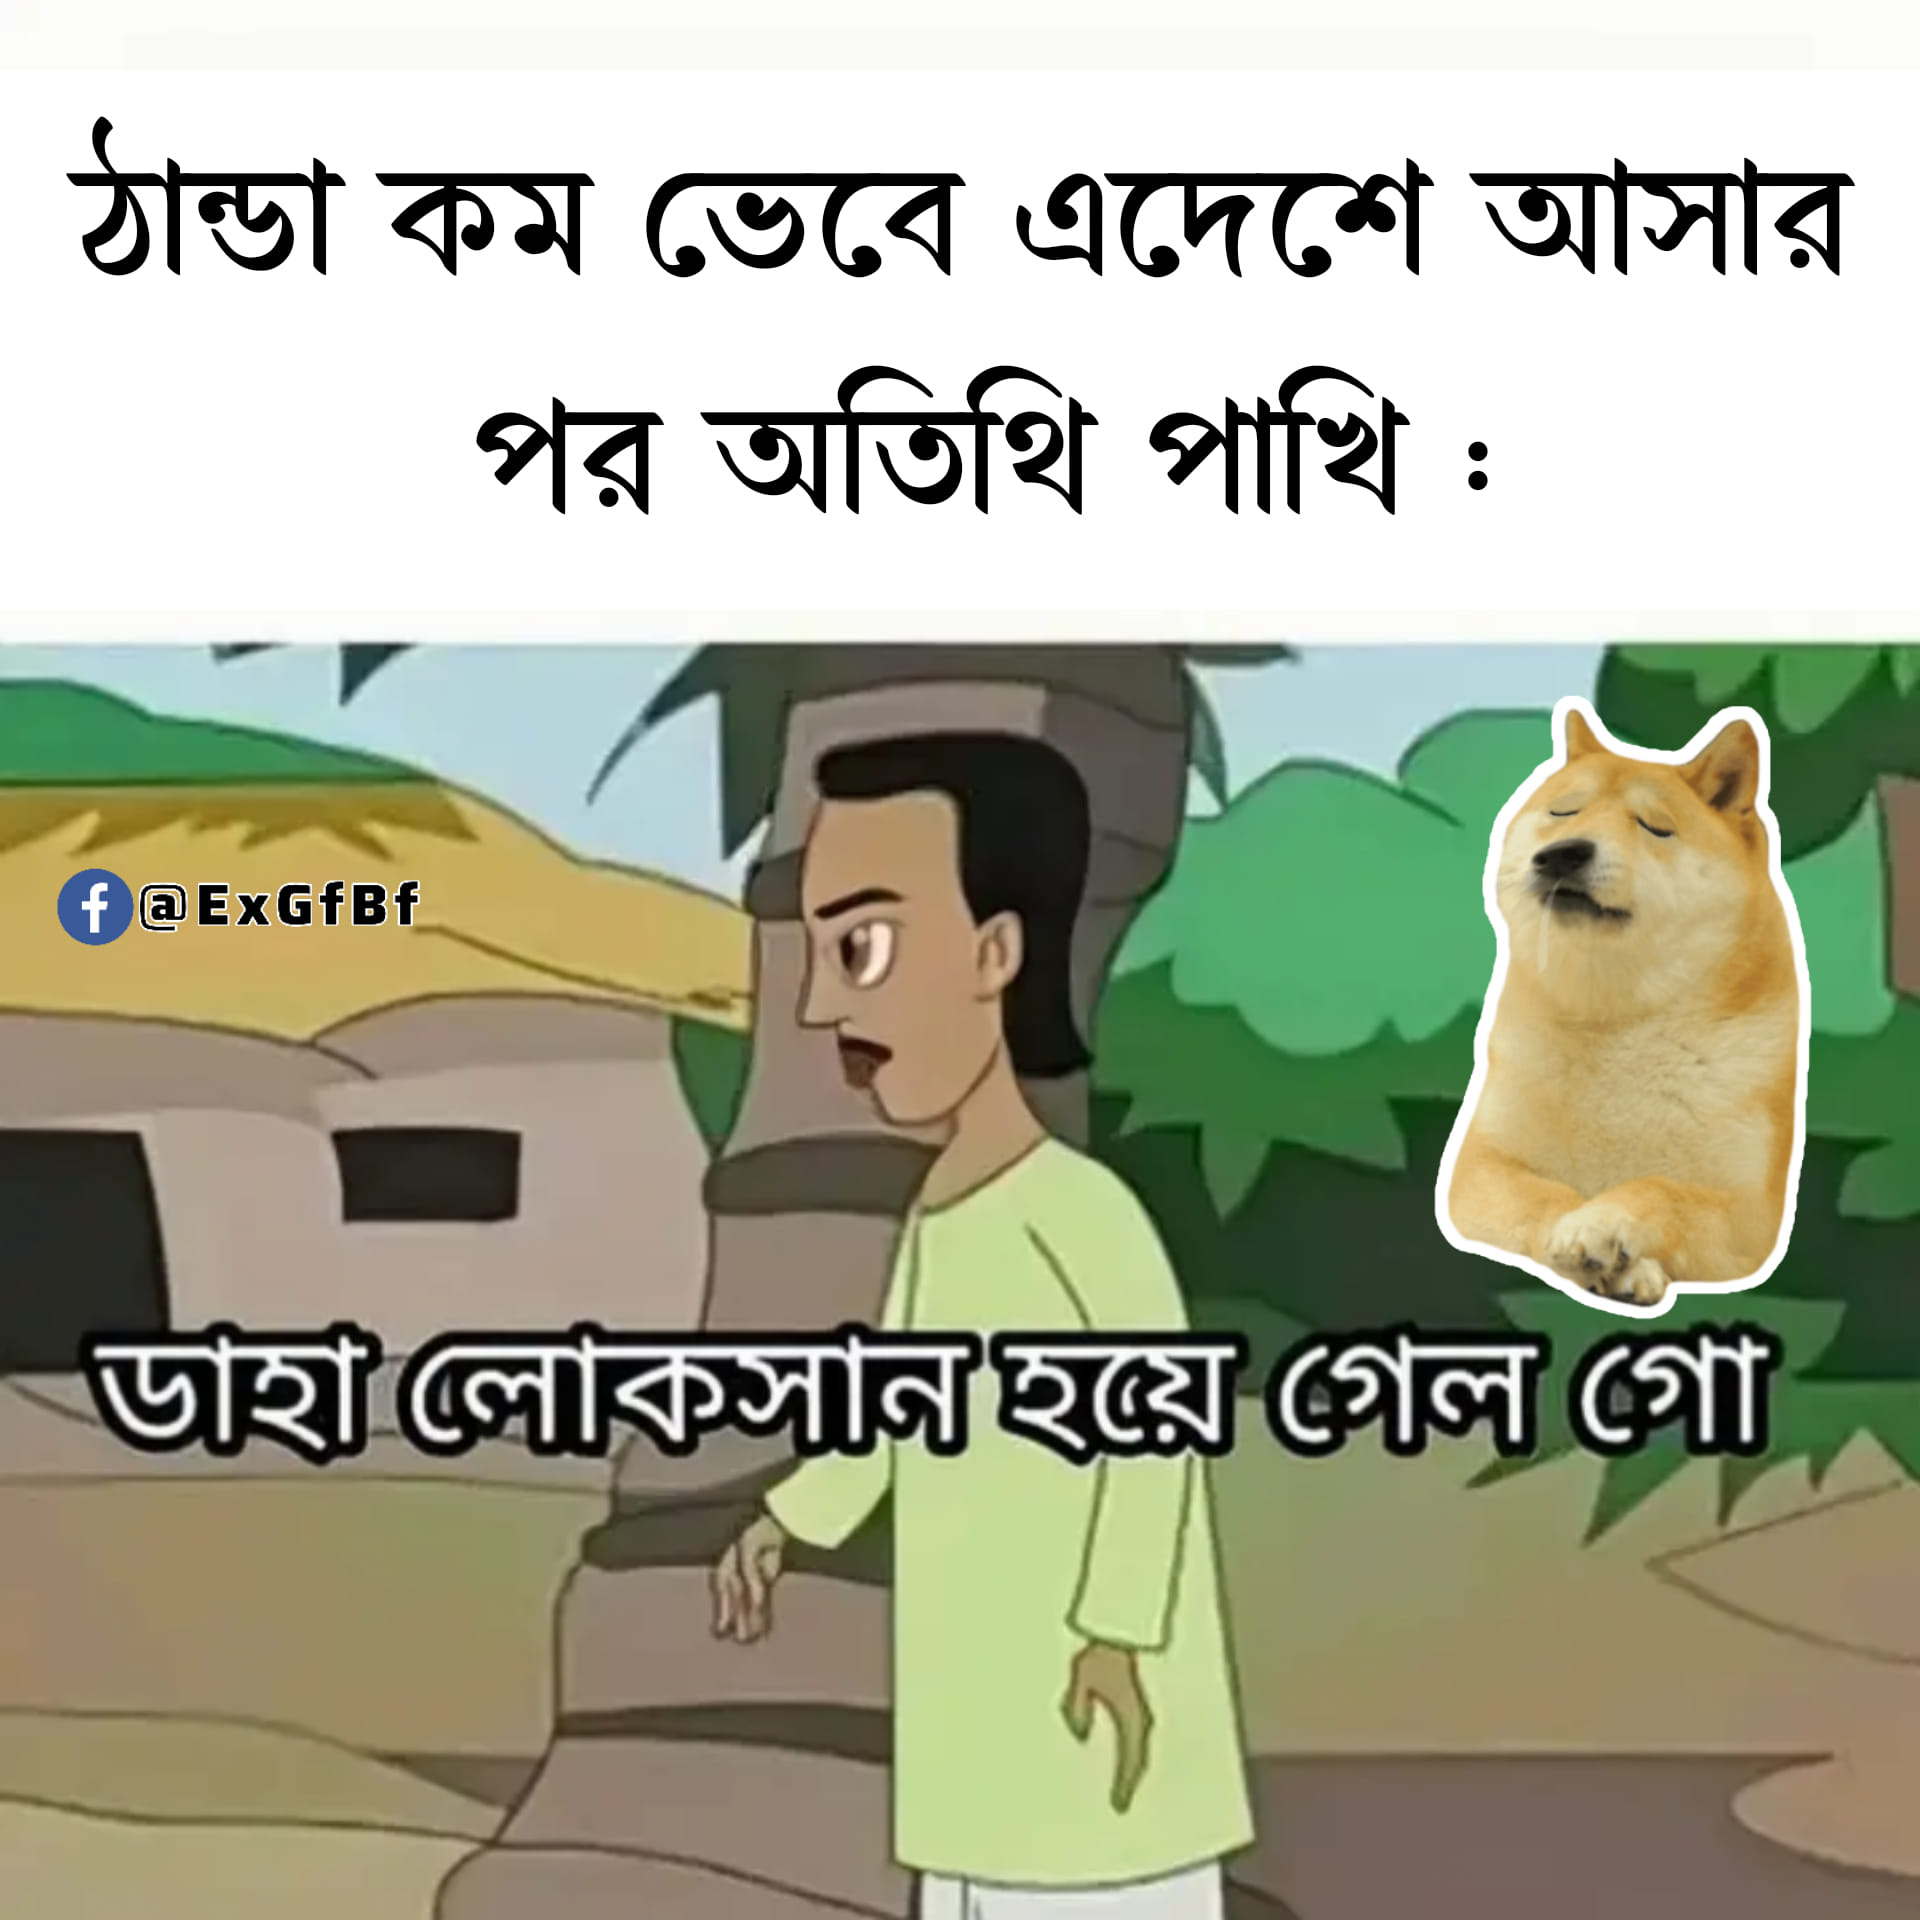
Text: ঠান্ডা কম ভেবে এদেশে আসার পর অতথি পাখি ডাহা লোকসান হয়ে গেল গো
Label: Non Hate